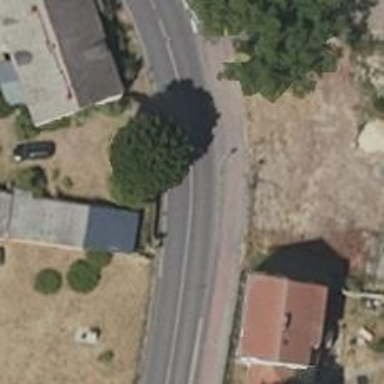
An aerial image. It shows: Tertiary road with asphalt surface and cycle track on the right.